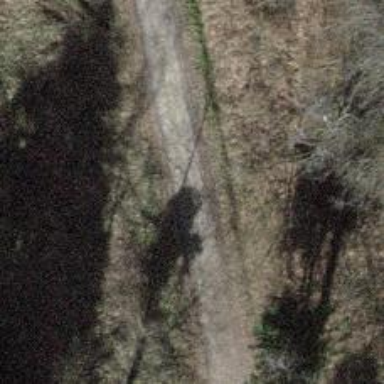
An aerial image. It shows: Pebblestone track with grade2 tracktype.